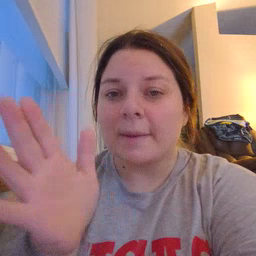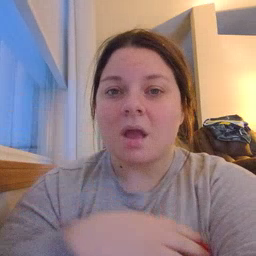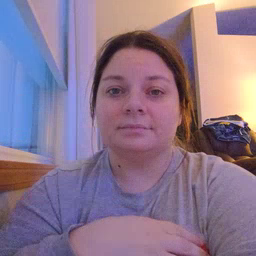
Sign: grandma